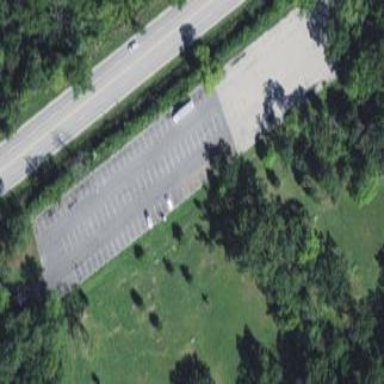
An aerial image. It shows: Parking area with asphalt surface.